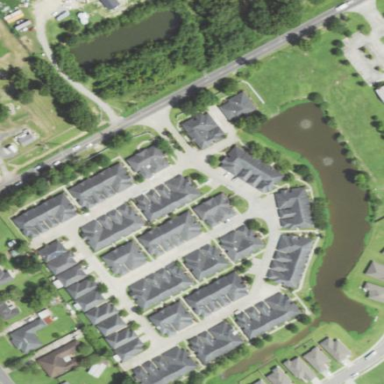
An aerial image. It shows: Condominium within residential area.